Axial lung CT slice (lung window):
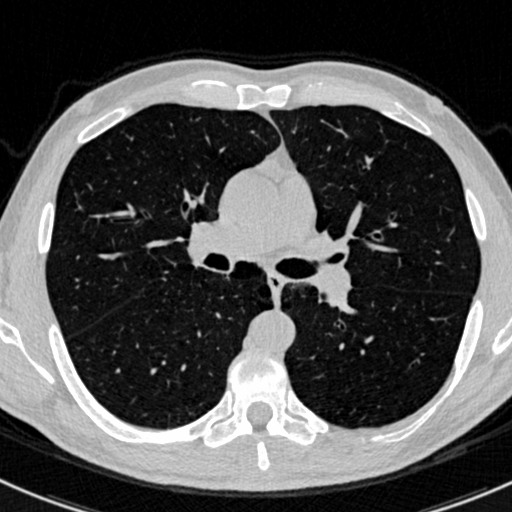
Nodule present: no